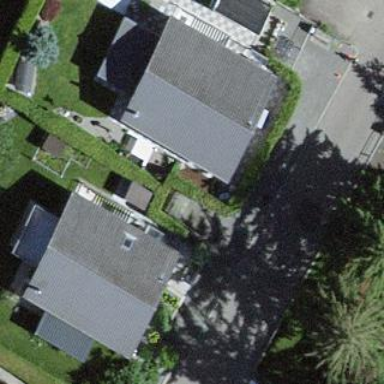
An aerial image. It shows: Residential building.